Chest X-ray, AP view. Patient: 57 years old, sex M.
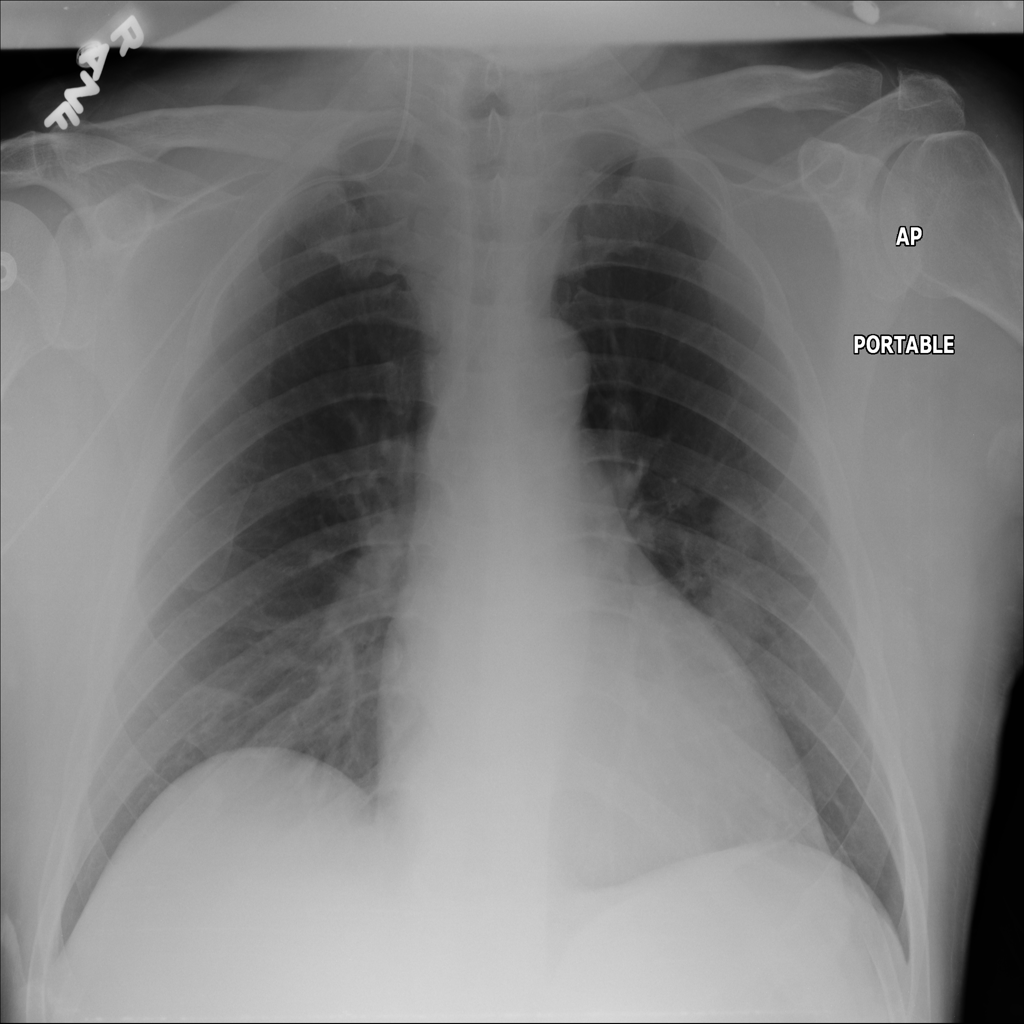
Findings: Nodule